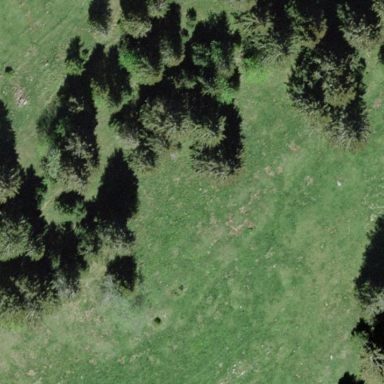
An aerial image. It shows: Forest area.